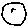
Label: moon